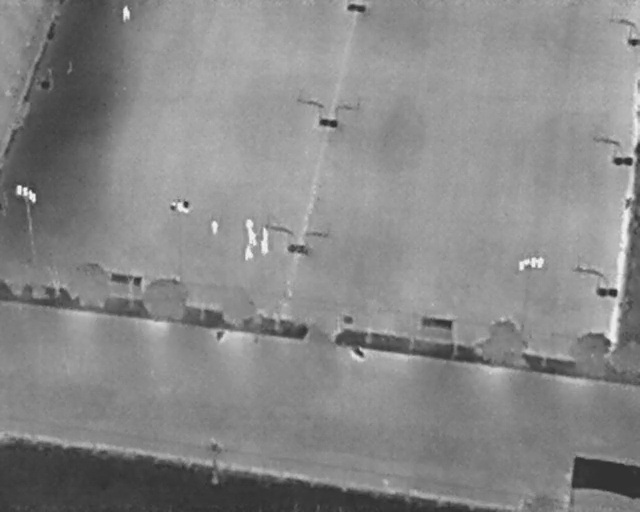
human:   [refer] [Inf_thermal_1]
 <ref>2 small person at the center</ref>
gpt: <box>[[32, 43, 34, 45, 2], [40, 45, 42, 46, 2]]</box>

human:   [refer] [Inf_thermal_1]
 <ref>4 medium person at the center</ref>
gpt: <box>[[37, 43, 40, 45, 2], [37, 45, 40, 47, 2], [40, 47, 42, 49, 2], [37, 48, 40, 50, 2]]</box>